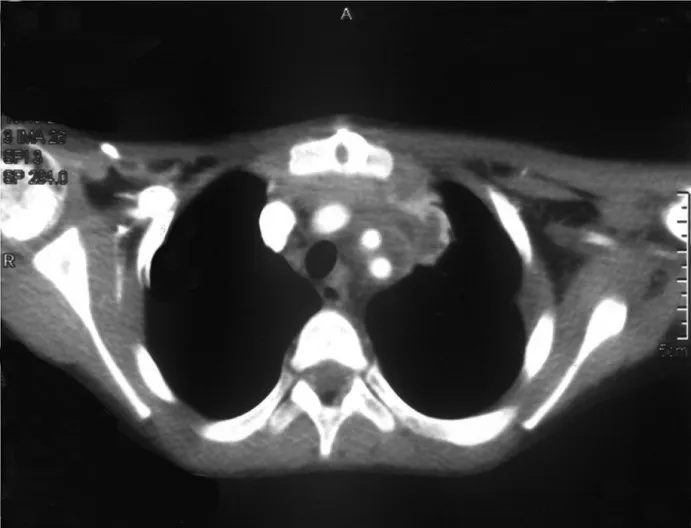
Follow-up CT subsequent to surgery showing a soft tissue mass of 5 cm in diameter found in the anterior mediastinum. CT, computed tomography.
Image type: radiology (ct)